Question: I am learning Talend Open studio. I want to implement the scenario where a row converts into 3 rows. My Source is like
'''
Col1 Col2 Col3
a b c
'''
I want to get the output like below
'''
Col
a
b
c
'''
I have used tcolumntopivotdelimited but failed.

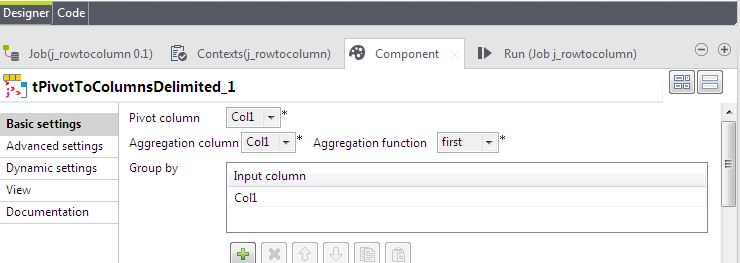
Answer: Here is the solution :
<URL>
In your tmap you need to concat with a ";" for example and normalize the resulted column with the good delimiter
<URL>